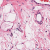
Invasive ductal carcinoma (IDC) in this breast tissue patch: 0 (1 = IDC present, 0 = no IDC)